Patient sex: F
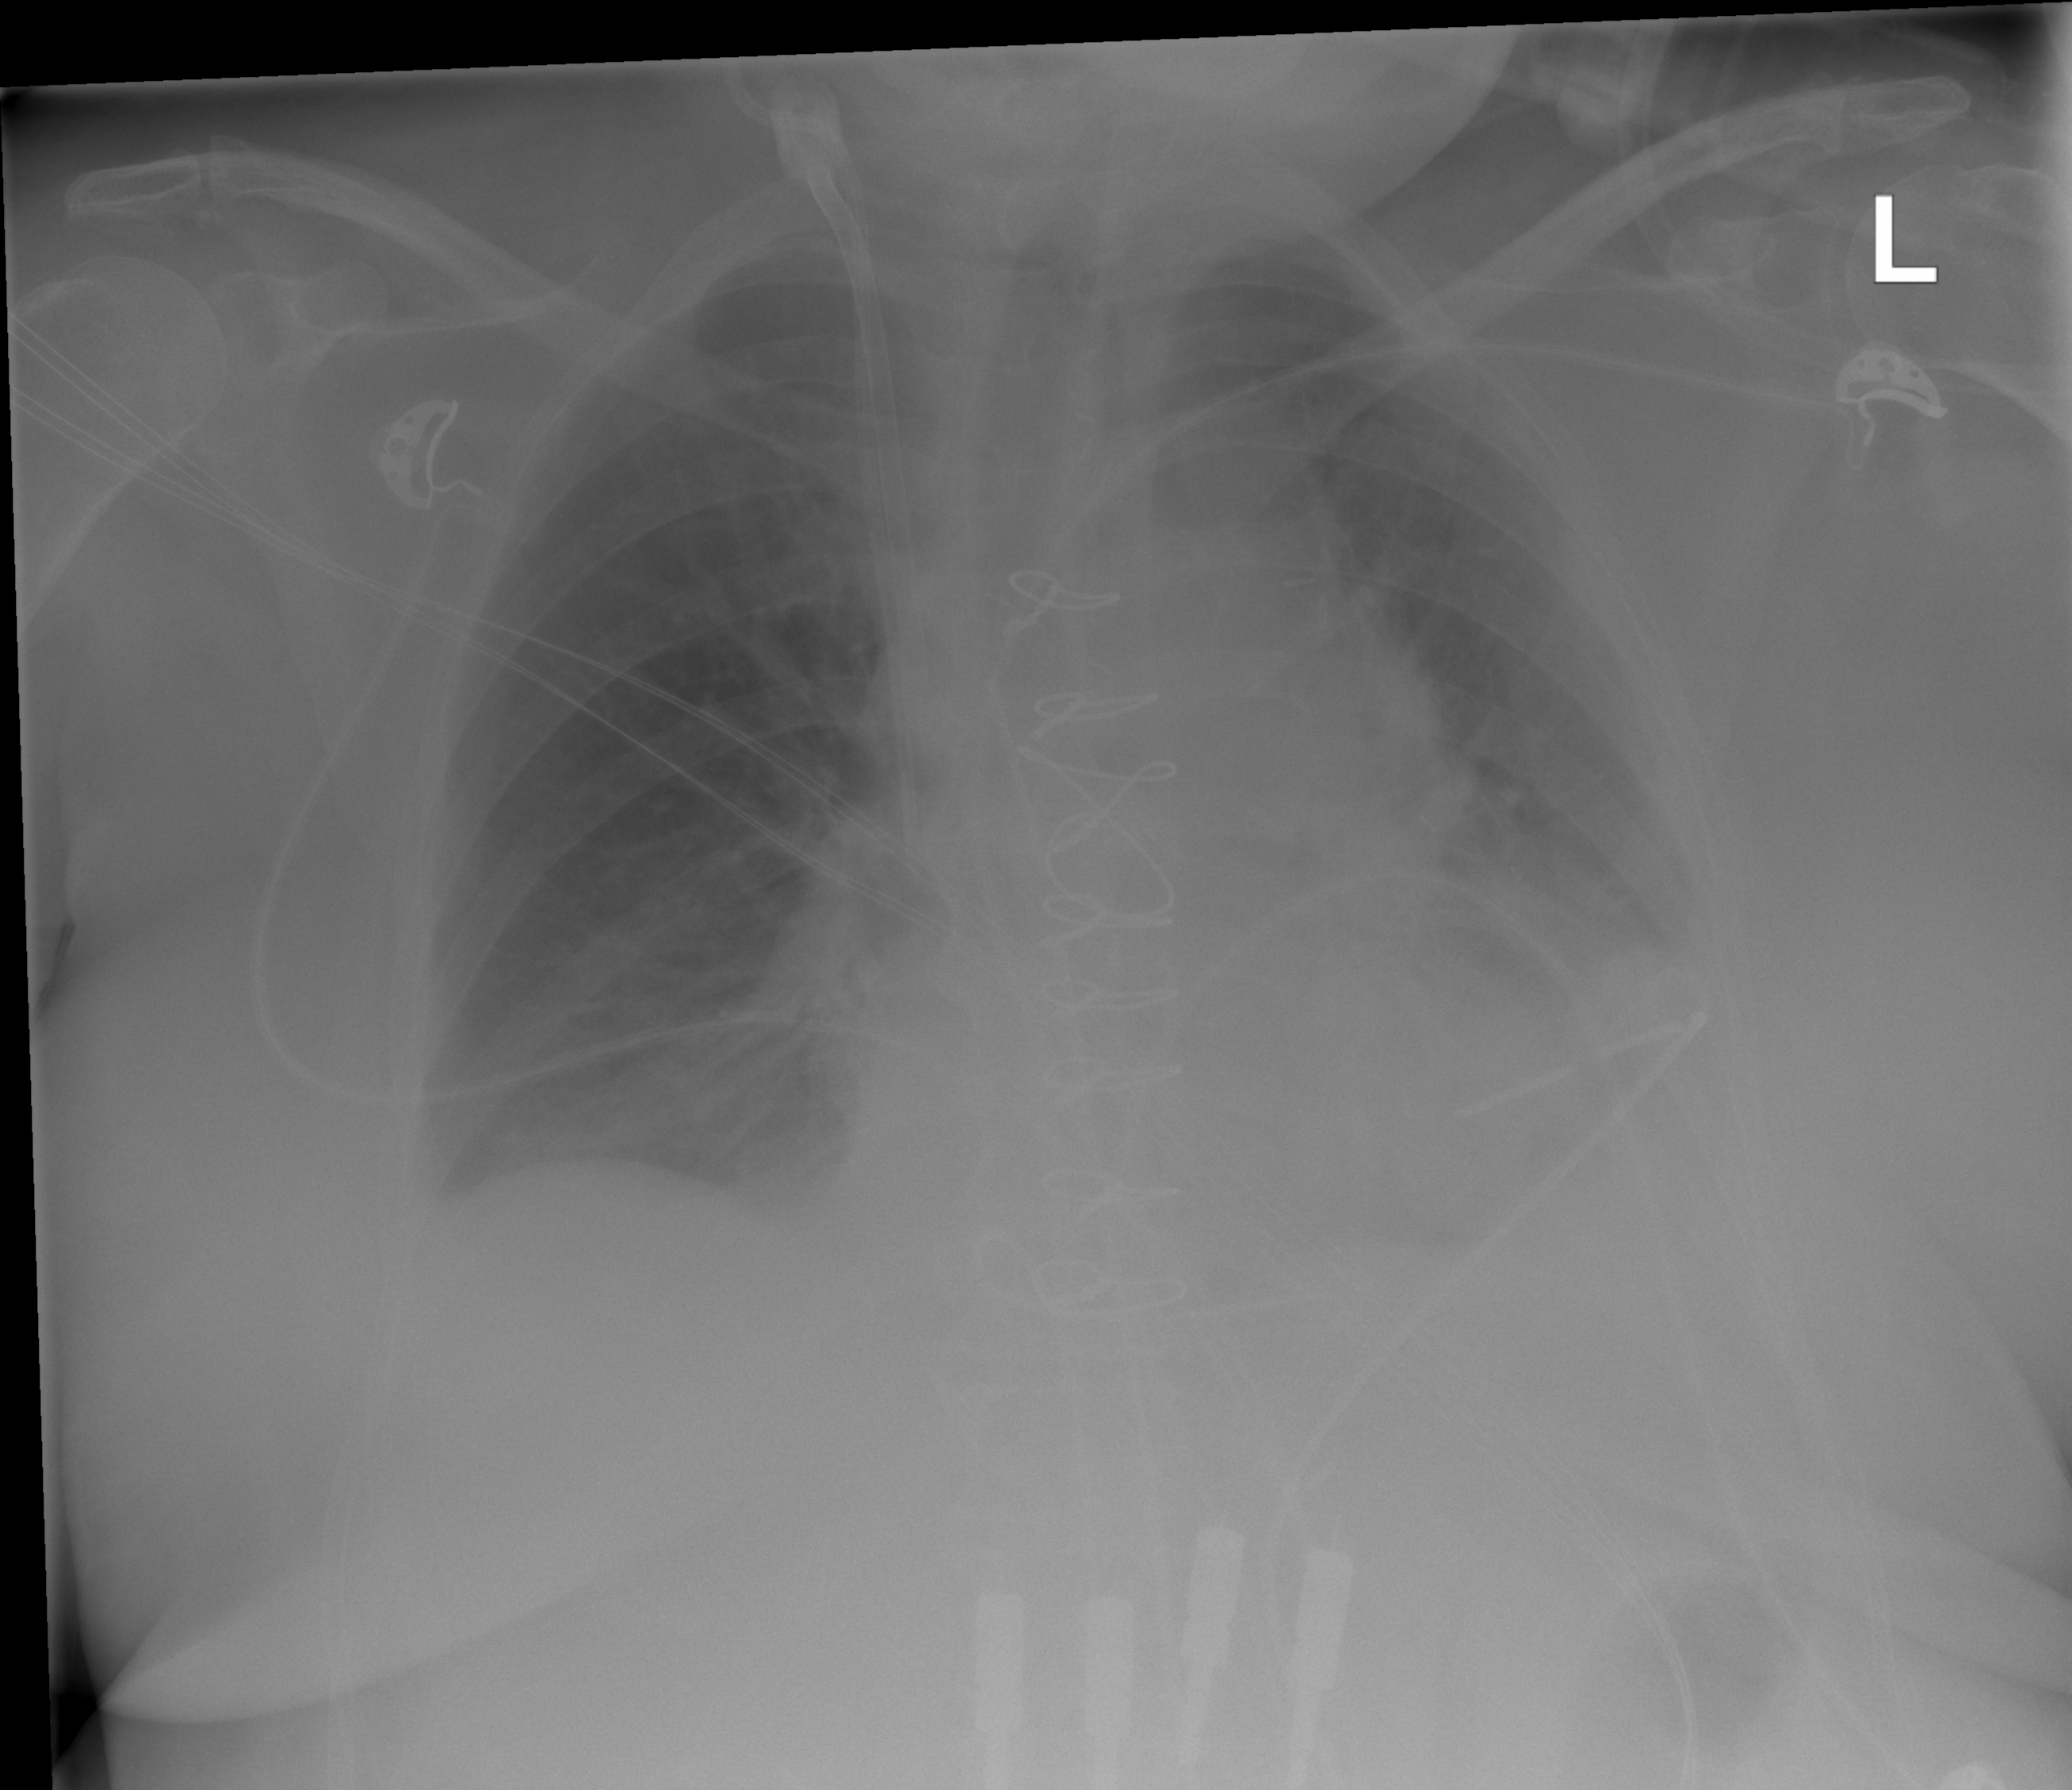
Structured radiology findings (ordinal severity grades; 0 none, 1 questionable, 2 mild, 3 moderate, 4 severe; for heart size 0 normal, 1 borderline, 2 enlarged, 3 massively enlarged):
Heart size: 2
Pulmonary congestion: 0
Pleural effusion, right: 0
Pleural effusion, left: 0
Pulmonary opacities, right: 0
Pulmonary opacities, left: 0
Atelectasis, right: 0
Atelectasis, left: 2